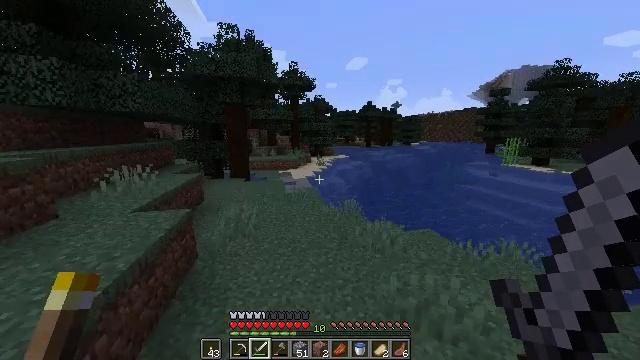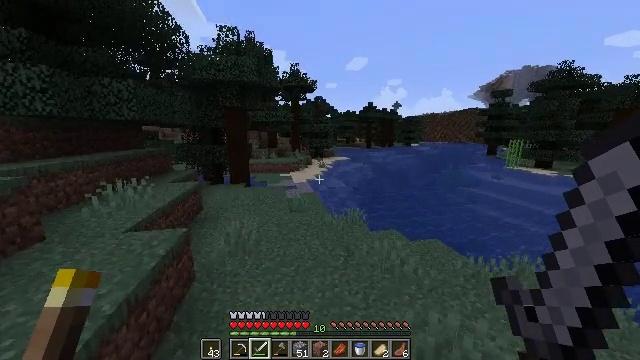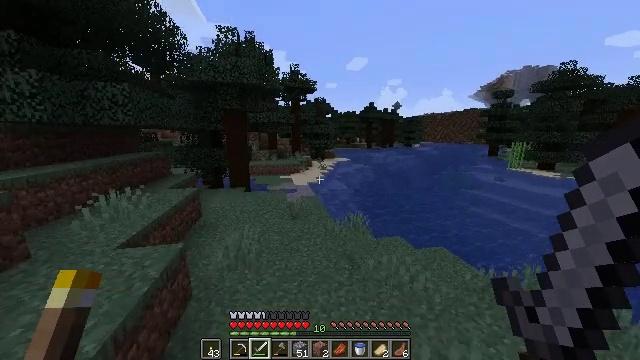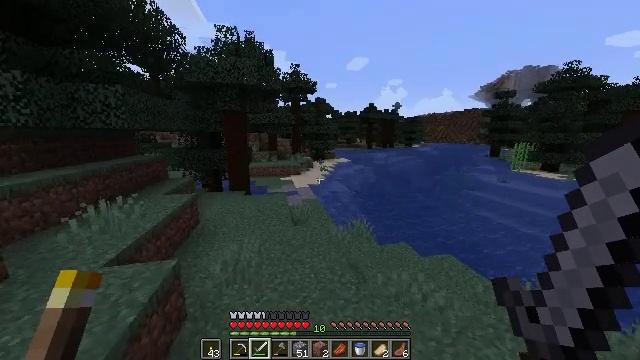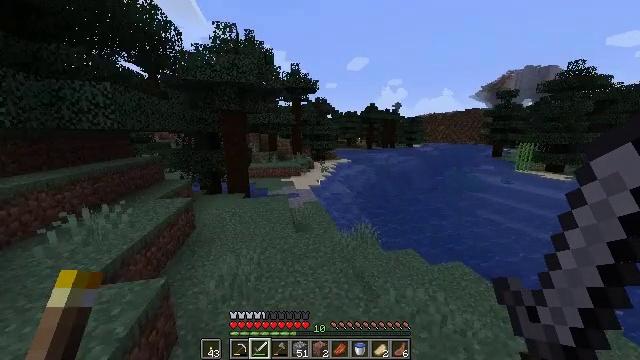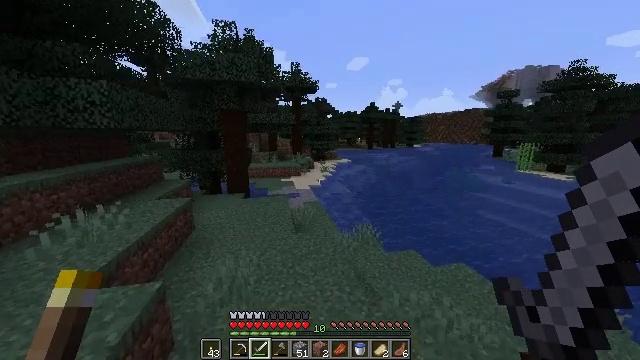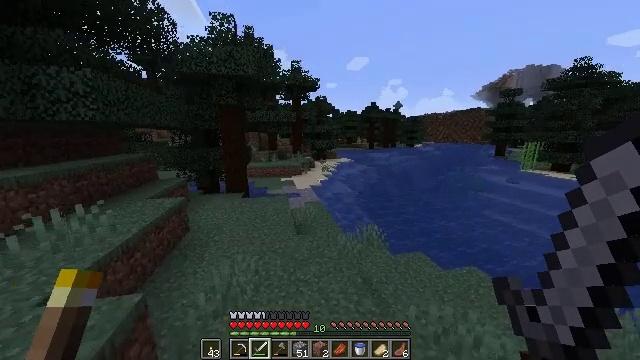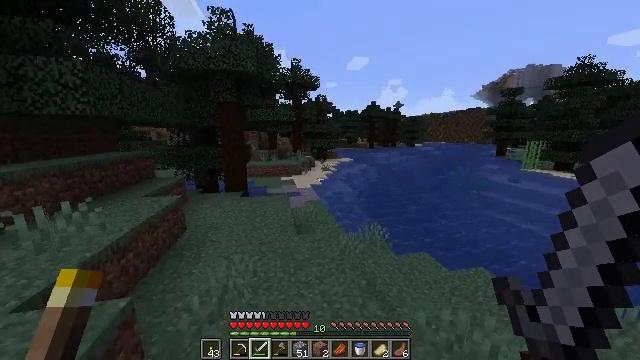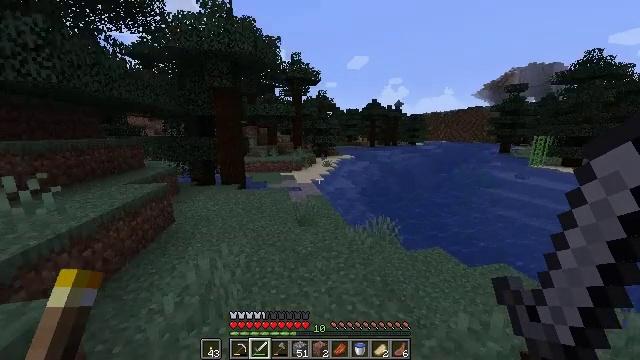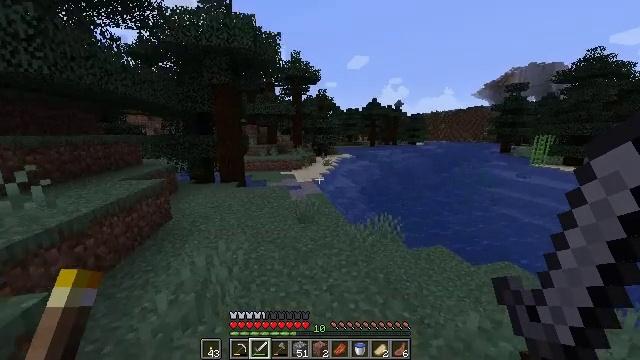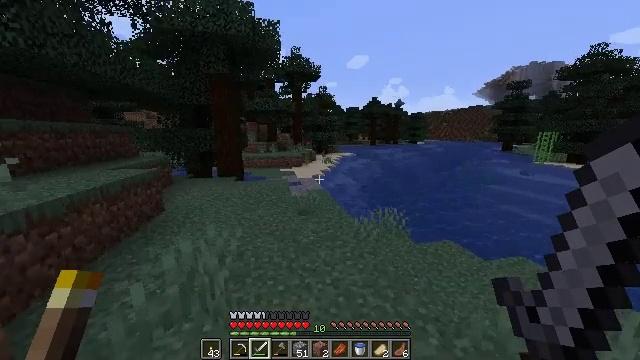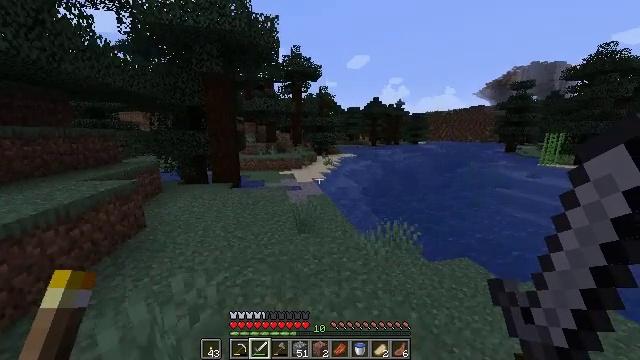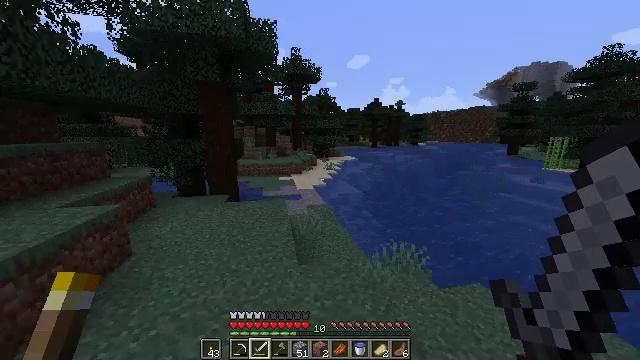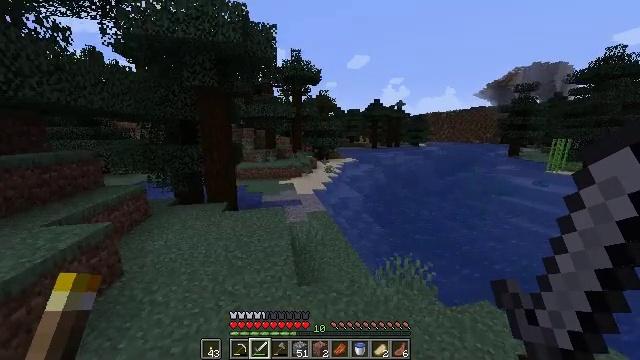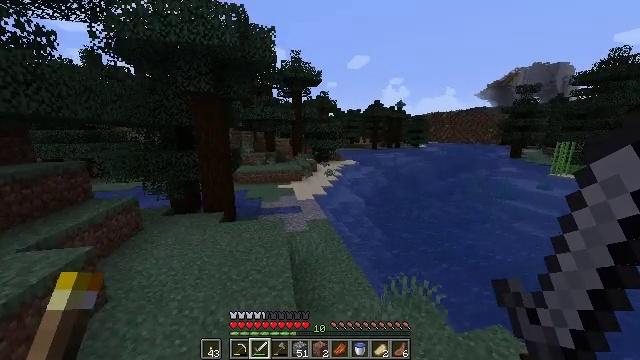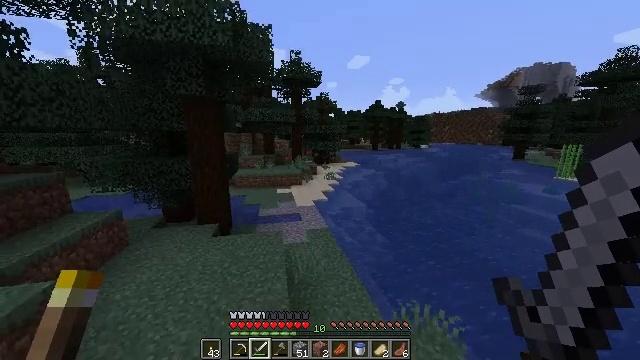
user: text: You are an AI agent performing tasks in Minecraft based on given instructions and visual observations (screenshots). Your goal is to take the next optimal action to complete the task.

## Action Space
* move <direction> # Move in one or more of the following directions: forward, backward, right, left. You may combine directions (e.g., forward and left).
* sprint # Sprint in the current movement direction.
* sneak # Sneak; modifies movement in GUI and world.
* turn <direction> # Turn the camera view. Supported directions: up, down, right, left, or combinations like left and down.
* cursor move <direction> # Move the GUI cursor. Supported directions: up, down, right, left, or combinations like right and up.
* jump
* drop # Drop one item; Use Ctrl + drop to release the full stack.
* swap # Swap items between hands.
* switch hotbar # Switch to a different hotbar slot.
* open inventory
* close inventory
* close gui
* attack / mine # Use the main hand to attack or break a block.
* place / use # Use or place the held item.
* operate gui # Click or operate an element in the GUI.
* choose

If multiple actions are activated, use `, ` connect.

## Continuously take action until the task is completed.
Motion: motion action
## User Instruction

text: Mine spruce leaves from the tree.
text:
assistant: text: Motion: move forward, sprint, jump
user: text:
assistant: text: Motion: move forward, sprint, jump
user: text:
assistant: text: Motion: move forward, sprint, jump
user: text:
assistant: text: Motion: move forward, sprint, jump
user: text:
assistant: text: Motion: move forward, sprint, jump
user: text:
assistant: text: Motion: move forward, sprint, jump
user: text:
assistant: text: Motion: move forward, sprint, jump
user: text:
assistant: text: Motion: move forward, sprint, jump
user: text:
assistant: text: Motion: move forward, sprint, jump
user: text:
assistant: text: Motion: move forward, sprint, jump
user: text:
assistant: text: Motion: move forward, sprint, jump
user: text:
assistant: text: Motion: move forward, sprint, jump
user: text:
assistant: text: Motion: move forward, sprint, jump
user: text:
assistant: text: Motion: move forward, sprint, jump
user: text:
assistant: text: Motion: move forward, sprint, jump
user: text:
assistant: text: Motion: move forward, sprint, jump
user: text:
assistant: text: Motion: move forward, sprint, jump
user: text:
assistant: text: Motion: move forward, sprint, jump
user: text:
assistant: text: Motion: move forward, sprint, jump
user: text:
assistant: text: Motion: move forward, sprint, jump
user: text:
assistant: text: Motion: move forward, sprint, jump
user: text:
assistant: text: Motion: move forward, sprint, jump
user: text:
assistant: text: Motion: move forward, sprint, jump
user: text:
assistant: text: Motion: move forward, sprint, jump
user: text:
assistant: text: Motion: move forward, sprint, jump
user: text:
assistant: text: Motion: move forward, sprint, jump
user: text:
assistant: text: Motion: move forward, sprint, jump
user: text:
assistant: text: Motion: move forward, sprint
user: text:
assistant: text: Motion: move forward, sprint
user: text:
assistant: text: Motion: move forward, sprint